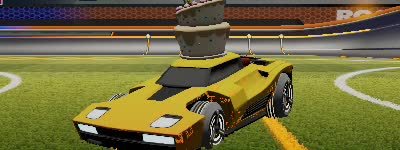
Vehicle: breakout